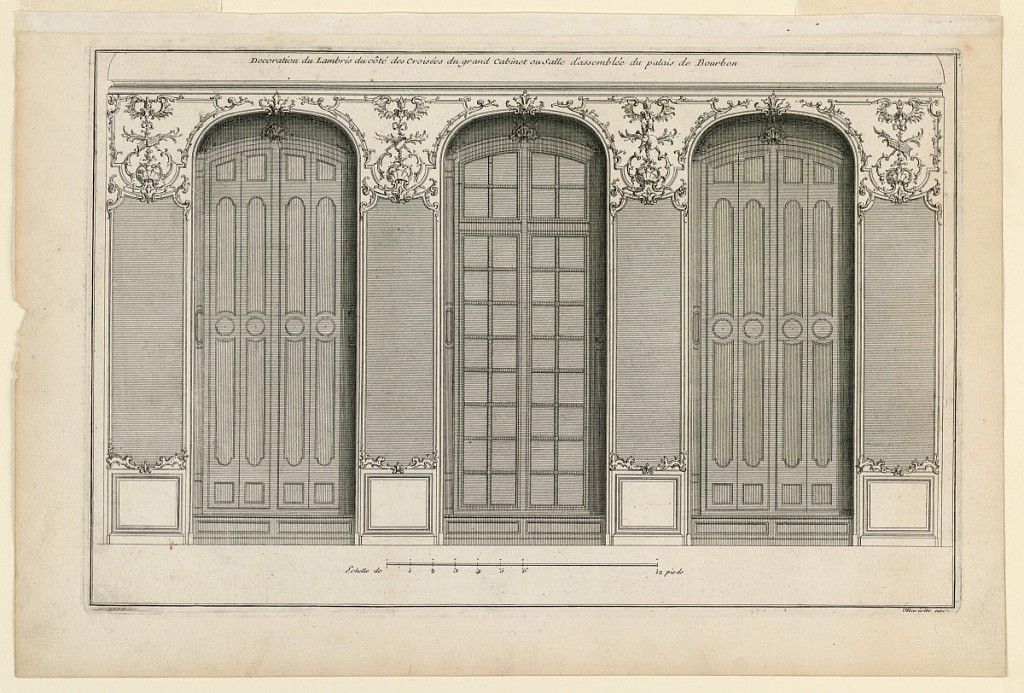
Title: Panelling of the Assembly Room in Palais Bourbon
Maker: Jacques Gabriel, 1667–1742
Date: ca. 1727
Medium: Etching on paper
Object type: Print
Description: View of the wall with three windows in shallow niches. Panels between them with mirrors. Paneling above windows and mirrors with scroll decoration with small trophies. Inscribed, upper margin: "Decoration du Lambris du côté des croisées du grand cabinet ou Salle d'assemblée du palais de Bourbon"; lower right: "Mariette exc."